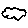
Label: cloud